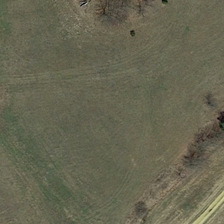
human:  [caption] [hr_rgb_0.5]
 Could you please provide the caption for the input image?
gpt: a small amount of trees have been planted in the pasture .

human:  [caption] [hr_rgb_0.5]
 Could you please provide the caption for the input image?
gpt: a small amount of trees have been planted in the pasture .

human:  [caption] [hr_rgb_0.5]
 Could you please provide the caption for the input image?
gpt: the grass grows on this large ranch .

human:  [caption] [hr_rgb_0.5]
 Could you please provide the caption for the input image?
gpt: the grass grows on this large ranch .

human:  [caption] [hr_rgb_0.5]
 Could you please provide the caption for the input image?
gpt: a small amount of trees have been planted in the pasture .